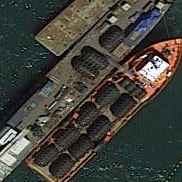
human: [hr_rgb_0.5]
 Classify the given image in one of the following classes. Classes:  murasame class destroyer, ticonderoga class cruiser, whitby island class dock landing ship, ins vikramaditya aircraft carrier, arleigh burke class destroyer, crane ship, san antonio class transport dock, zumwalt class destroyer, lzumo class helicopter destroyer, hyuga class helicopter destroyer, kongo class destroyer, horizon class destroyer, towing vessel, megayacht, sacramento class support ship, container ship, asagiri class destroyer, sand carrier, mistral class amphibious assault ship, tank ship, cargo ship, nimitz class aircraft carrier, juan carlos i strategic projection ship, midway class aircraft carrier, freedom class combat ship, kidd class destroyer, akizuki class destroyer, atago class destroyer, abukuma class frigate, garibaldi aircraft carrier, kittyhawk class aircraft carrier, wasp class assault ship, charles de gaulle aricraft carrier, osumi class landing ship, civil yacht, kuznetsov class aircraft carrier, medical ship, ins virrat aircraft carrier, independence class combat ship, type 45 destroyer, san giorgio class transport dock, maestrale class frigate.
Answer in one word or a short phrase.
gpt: Cargo ship